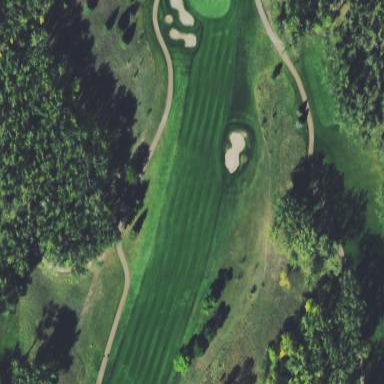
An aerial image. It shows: Golf fairway in the image.